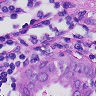
Metastatic tissue present: yes